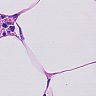
Metastatic tissue present: no